Question: I am trying to create an array of Strings to use with JList, I have a array of objects from my Book class which contains the Author name, Tittle etc... But when I use string.format and send it to my JList the text doesn't come out aligned like when I use system.out.format.
Code:
'''
final static String FORMAT = "|%1$-25s|%2$-25s|$%3$-10.2f|%4$-15s|%5$-13s|
";
static String[] createStringList(Book[] dataBase)
{
String[] list = new String[dataBase.length];
for (int i = 0; i < dataBase.length; i++)
{
list[i] = String.format(FORMAT, dataBase[i].getTittle(), dataBase[i].getAuthor(),
dataBase[i].getBookPrice(), dataBase[i].getNumberInStock(),
dataBase[i].getISBNNumber());
}
return list;
}
static void printout(Book[] dataBase)
{
System.out.println(" Tittle" + " " + " Author" + " " + " Price" + " " + "Number In Stock" + " " + " ISBN Number");
System.out.println("_____________________________________________________________________________________________");
for (int i = 0; i < dataBase.length; i++)
{
System.out.format(FORMAT, dataBase[i].getTittle(), dataBase[i].getAuthor(),
dataBase[i].getBookPrice(), dataBase[i].getNumberInStock(),
dataBase[i].getISBNNumber());
}
}
'''
Result Screenshot:

As you can see, the print method aligns it fine but when I try to send it to my JList it messes up even though I am using the same code. How would I go about aligning it? I have tried playing with the values in String format = "|%1$-25s|%2$-25s|$%3$-10.2f|%4$-15s|%5$-13s|
"; but it doesn't seem to help.
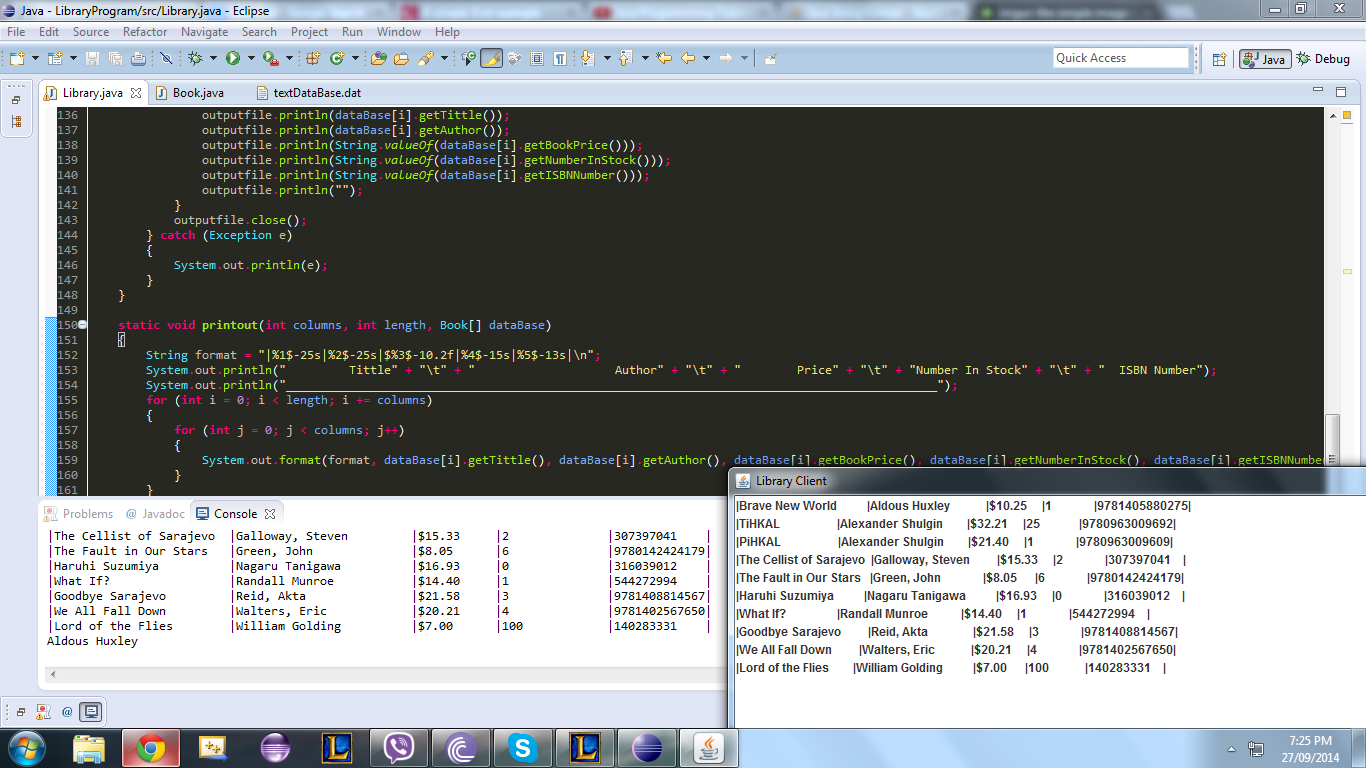
Answer: The reason for your messed up alignment in the JList is because it uses (hopefully) a proportional font. You could use a monospaced one, but that will be ugly. You need to use columns in the JList (i.e. a table control).